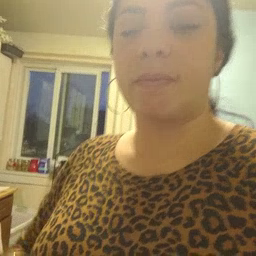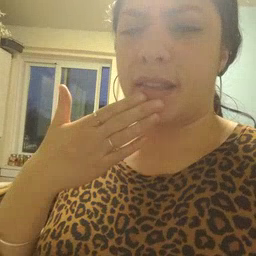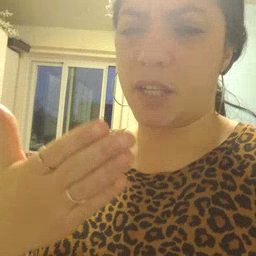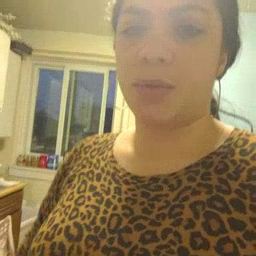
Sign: thankyou